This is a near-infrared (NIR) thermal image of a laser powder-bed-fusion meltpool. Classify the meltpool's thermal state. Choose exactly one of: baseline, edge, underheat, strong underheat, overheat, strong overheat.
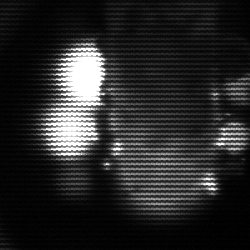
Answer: strong underheat